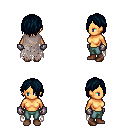
a pixel art fantasy rpg character, female body template, human, tanned skin, gray tattered cape, teal pants, raven bangs hairstyle, metal gloves, brown shoes, four views (front, back, left, right), 2x2 character sprite sheet, small pixel art, hard edges, no anti-aliasing